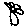
Label: flower